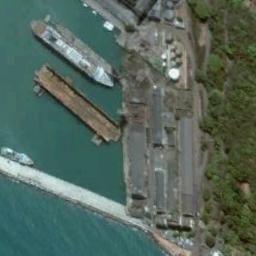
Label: ship